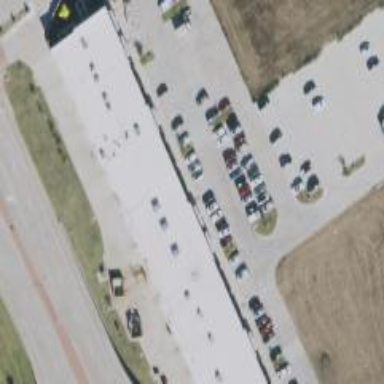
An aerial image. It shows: Parking area with surface.